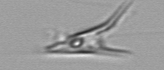
Label: Chrysochromulina_lanceolata